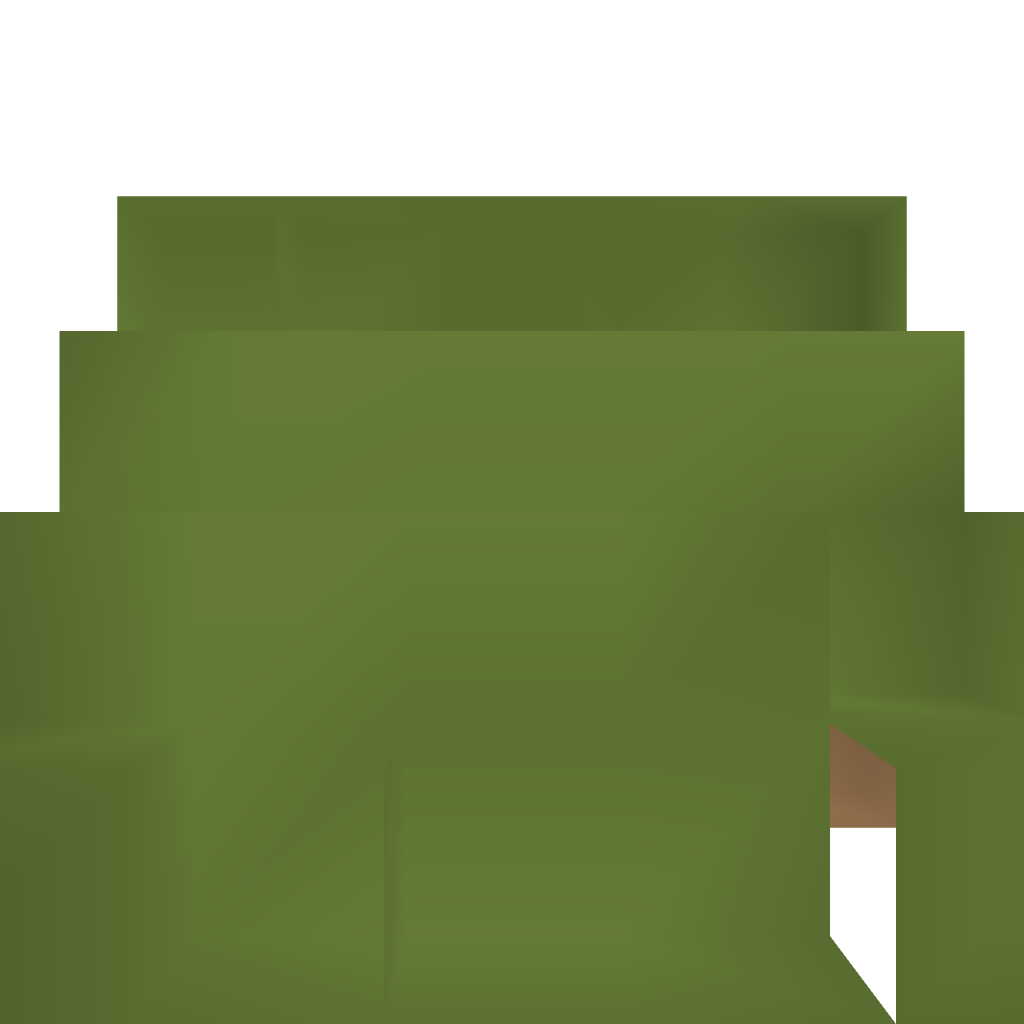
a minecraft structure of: Camping Tent good quality